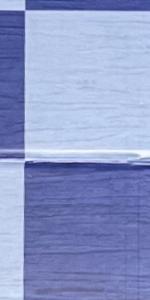
Label: Empty